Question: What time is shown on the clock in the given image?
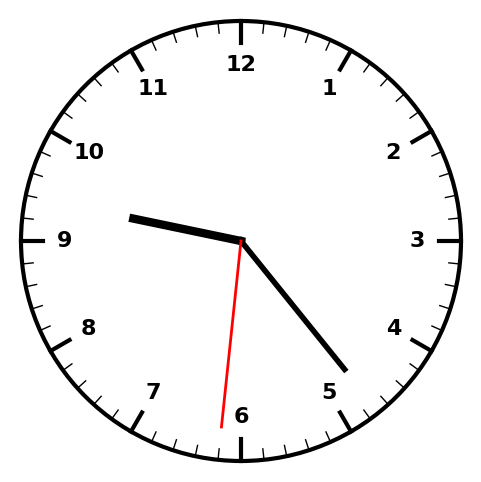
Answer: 09:23:31